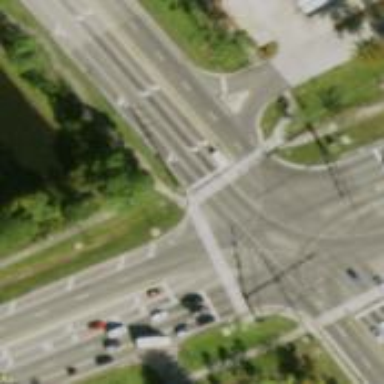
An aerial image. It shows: Marked crossing on footway.